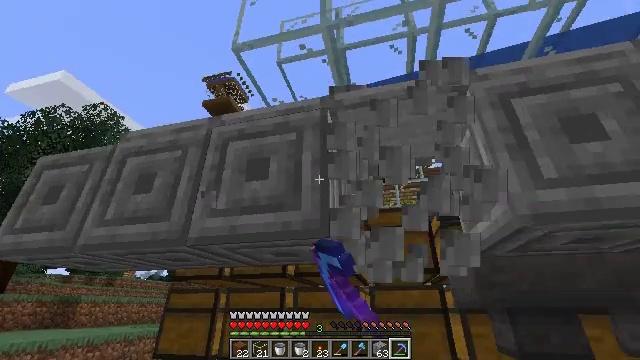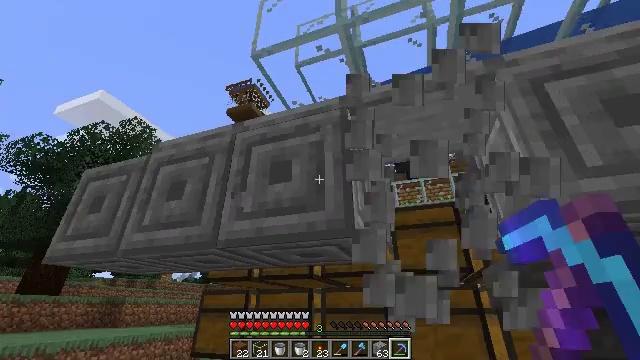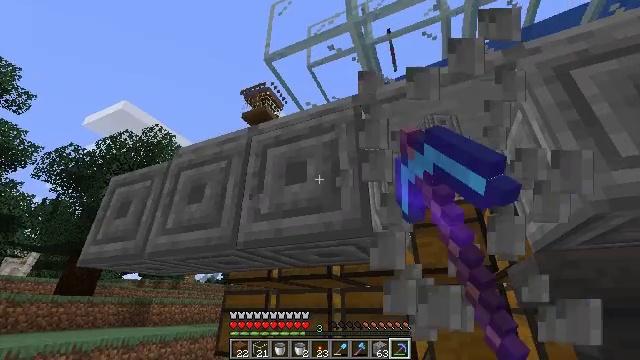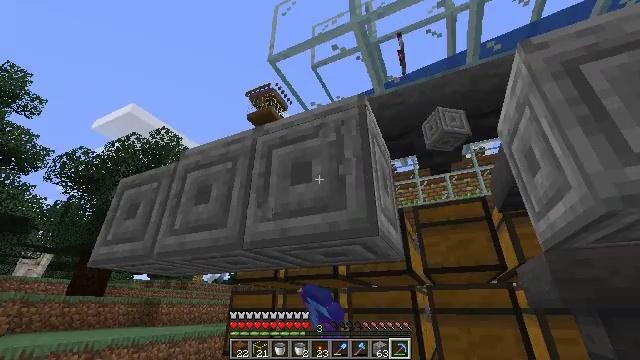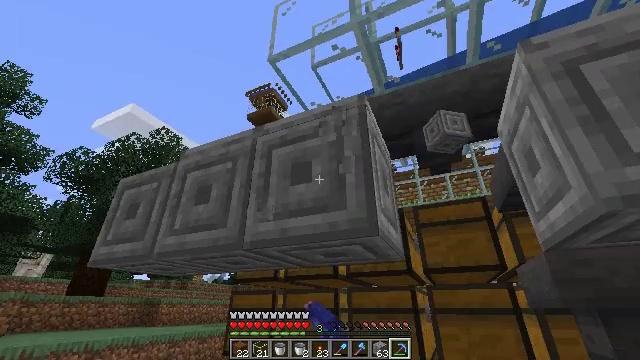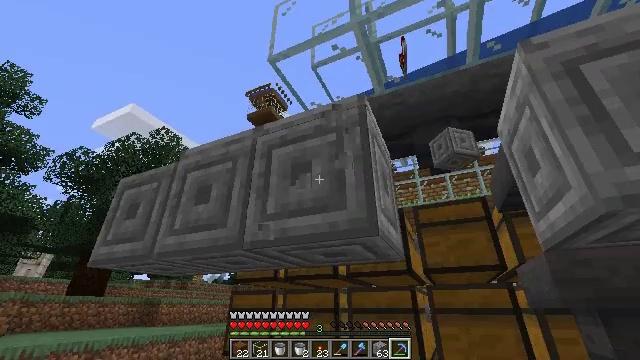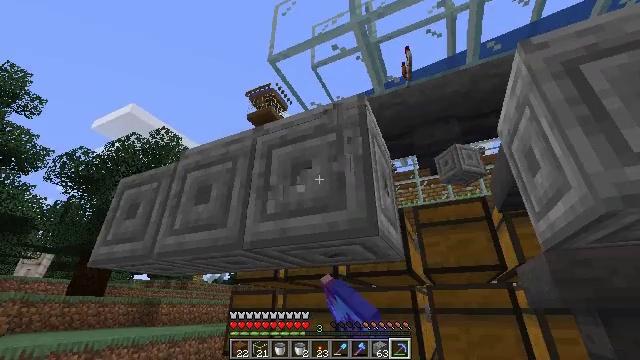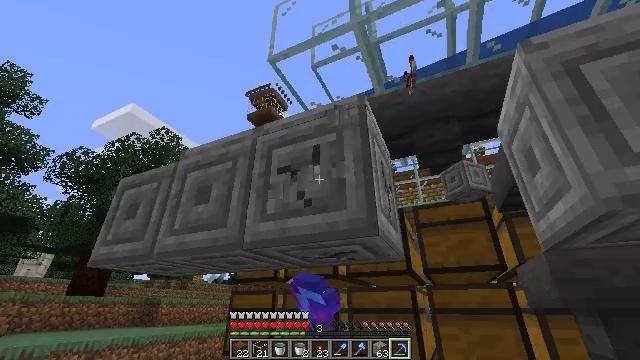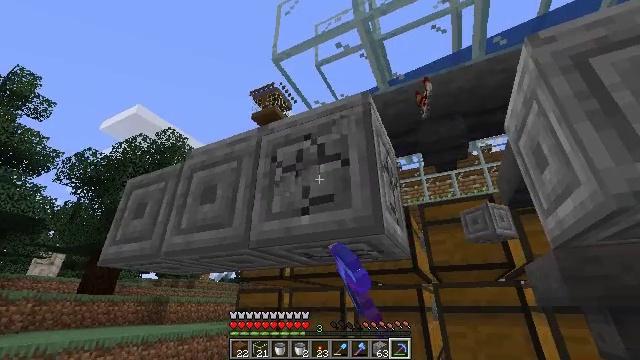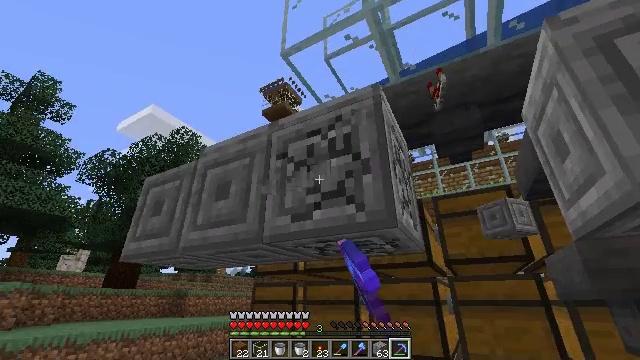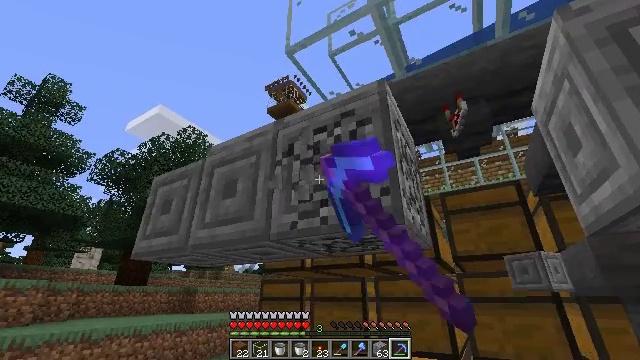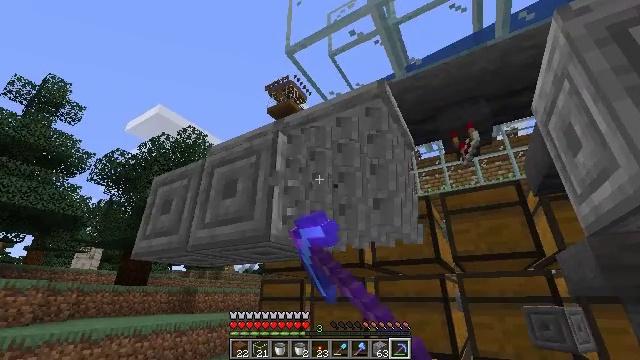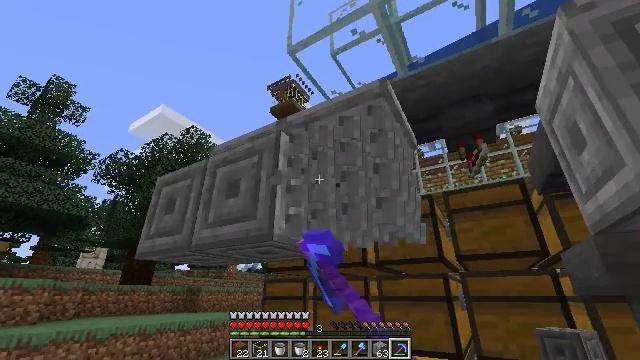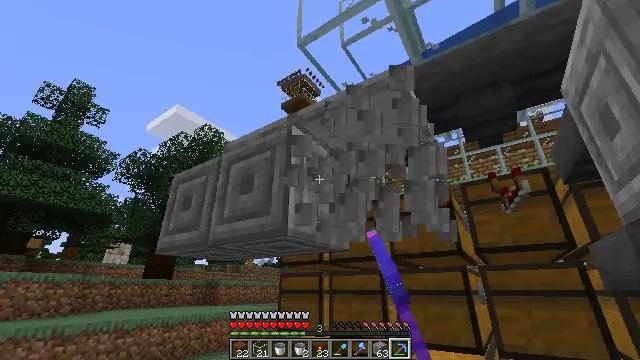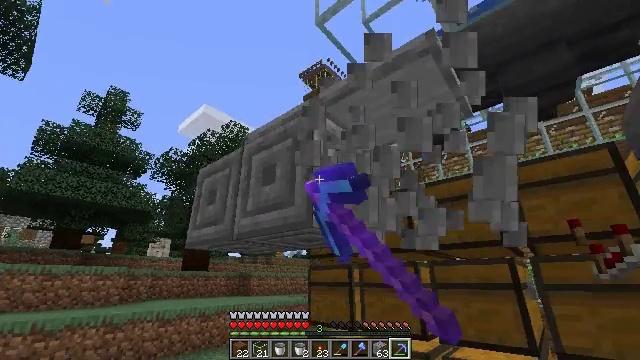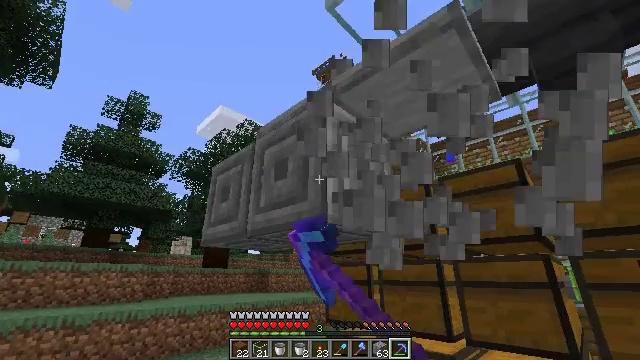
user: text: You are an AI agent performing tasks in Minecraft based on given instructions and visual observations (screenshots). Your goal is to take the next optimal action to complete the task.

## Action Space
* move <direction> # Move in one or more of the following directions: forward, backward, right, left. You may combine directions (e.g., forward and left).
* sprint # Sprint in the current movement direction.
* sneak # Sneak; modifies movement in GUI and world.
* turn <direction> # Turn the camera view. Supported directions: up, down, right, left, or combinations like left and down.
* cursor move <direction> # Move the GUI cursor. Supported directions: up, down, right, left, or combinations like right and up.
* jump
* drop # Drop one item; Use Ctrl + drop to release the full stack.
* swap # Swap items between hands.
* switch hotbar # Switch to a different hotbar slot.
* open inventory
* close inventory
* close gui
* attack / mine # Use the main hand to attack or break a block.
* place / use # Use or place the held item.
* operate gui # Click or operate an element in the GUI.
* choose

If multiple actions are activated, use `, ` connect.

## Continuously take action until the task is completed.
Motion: motion action
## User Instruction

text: Mine the chiseled stone bricks.
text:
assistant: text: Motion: turn left, attack / mine
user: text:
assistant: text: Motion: turn left, attack / mine
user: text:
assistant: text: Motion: turn left, attack / mine
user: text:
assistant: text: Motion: attack / mine
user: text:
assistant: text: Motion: attack / mine
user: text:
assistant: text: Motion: attack / mine
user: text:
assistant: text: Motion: attack / mine
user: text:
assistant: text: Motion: turn left, attack / mine
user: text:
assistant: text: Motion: turn left and down, attack / mine
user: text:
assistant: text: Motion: turn left, attack / mine
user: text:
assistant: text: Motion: attack / mine
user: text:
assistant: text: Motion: attack / mine
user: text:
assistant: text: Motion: move forward, turn left and down, attack / mine
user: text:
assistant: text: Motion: move forward, turn left and down, attack / mine
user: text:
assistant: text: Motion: move forward, turn left, attack / mine
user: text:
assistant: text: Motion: move forward, turn left, attack / mine
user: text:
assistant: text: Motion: move forward, turn left, attack / mine
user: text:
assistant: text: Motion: turn left, attack / mine
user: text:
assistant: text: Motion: turn left, attack / mine
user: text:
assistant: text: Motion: turn left, attack / mine
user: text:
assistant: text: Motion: attack / mine
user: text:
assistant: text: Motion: attack / mine
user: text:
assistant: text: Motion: attack / mine
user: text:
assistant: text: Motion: attack / mine
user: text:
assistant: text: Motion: attack / mine
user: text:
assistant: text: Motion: attack / mine
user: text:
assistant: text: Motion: attack / mine
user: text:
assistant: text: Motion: attack / mine
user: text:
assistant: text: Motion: turn left, attack / mine
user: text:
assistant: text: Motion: move forward, turn left, attack / mine